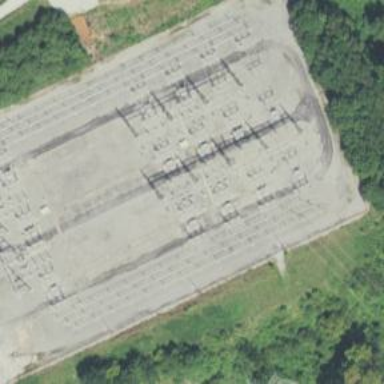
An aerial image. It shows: Switch used for power control.